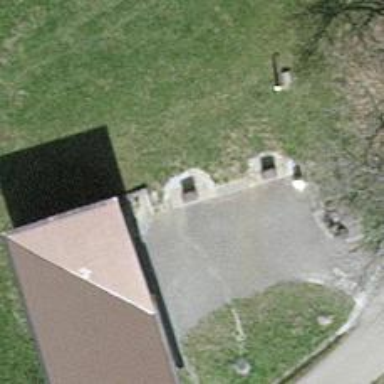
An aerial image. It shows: BBQ amenity.